Часть A. Крутильные колебания магнитной «стрелки» Известно, что магнитное поле Земли ориентирует стрелку компаса в направлении юг-север. Это связано с тем, что на намагниченную стрелку с магнитным моментом $p_m$ в магнитном поле $B$ действует механический момент сил $M=p_m\cdot B$ . Магнитный момент — это вектор, направленный от южного к северному магнитному полюсу магнита. Если магнитный момент и магнитное поле сонаправлены, то момент сил отсутствует и стрелка находится в устойчивом равновесии. Если же магнитный момент направлен против вектора индукции магнитного поля, то механический момент также равен нулю, но в этом случае равновесие неустойчиво. Поскольку энергия магнитного диполя в поле определяется выражением $W=-(p_m,B)$, то, как и должно быть, устойчивому положению соответствует минимум энергии $W_{\min}=-p_mB$, а в неустойчивом положении равновесия энергия магнита максимальна и равна $W_{\max}=+p_mB$.
Исследуйте зависимость периода $T$ крутильных колебаний «стрелки» в горизонтальной плоскости от количества магнитных шариков $n$, составляющих «стрелку». Измерения проведите для значений $n = 3, 5, 7, 9, 11, 13$.
Оцените влияние упругости нити на период колебаний.
Получить (теоретически) зависимость периода колебаний «стрелки» от количества шариков.
Сравните теоретическую зависимость $T(n)$ с результатами эксперимента.
Определите минимальную работу, которую необходимо совершить, чтобы повернуть в горизонтальной плоскости на $180^{\circ}$ «стрелку», составленную из $13$ шариков.
Часть B. Магнитная «стрелка» из шариков В магнитном поле Земли расположенная магнитная стрелка компаса ориентируется в направлении Юг—Север. На ориентированную таким образом стрелку со стороны магнитного поля Земли действует механический момент, величина которого определяется вертикальной составляющей $B_V$ вектора индукции поля Земли по формуле: $M=p_mB_V$ , где $p_m$ — величина магнитного момента стрелки, характеризующей силу магнита. Если бы на уравновешенную в поле тяжести Земли стрелку не действовали моменты сил со стороны опоры (или, что тоже самое, свободная магнитная стрелка находилась бы в невесомости), то она выстроилась бы вдоль вектора индукции магнитного поля $B$ Земли, который направлен под некоторым углом к горизонту $\varphi$, зависящим от географической широты местности, где проводится опыт. Величина угла $\varphi$ называется магнитным наклонением.
Определите величину горизонтальной составляющей магнитного поля Земли в месте проведения эксперимента.
Определите механический момент сил, действующий со стороны магнитного поля Земли на горизонтально расположенную магнитную «стрелку», состоящую из $n = 3, 4, \ldots,10$ шариков.
Выясните, является ли магнитный момент «стрелки» величиной аддитивной, т.е. можно ли магнитный момент «стрелки» из $n$ шариков рассчитывать по формуле: $P_n=np_m$, где $p_m$ — магнитный момент одного шарика.
Определите значение вертикальной составляющей вектора индукции магнитного поля Земли в месте проведения эксперимента.
Определите наклонение магнитного поля Земли $\varphi$ в месте проведения эксперимента. Имейте ввиду, что близко расположенные к «стрелке» магнитные предметы (ножницы, металлическая линейка, штатив и др.) могут существенно повлиять на результаты эксперимента.
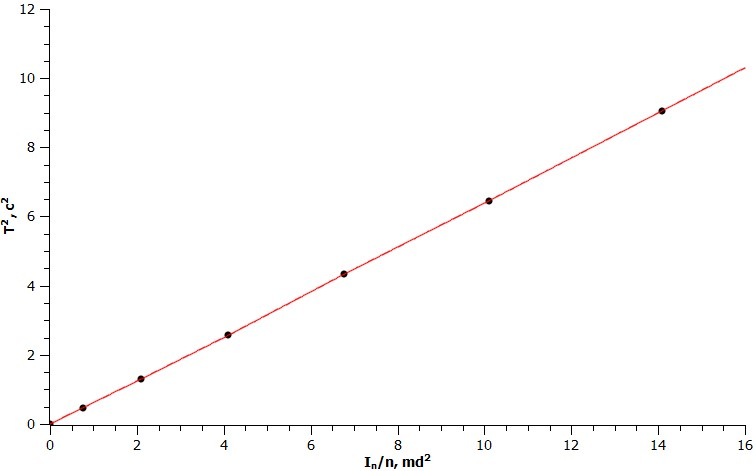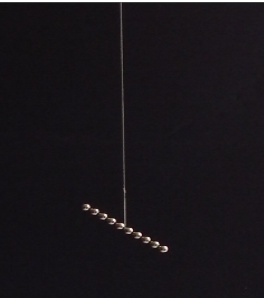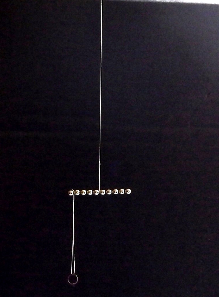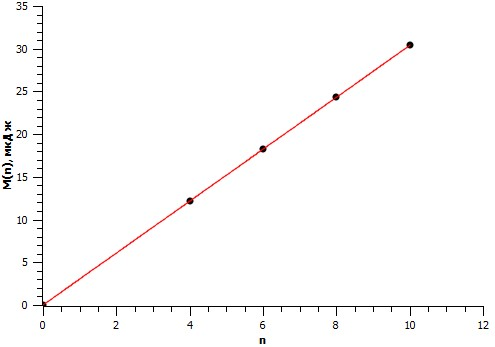
Исследуйте зависимость периода $T$ крутильных колебаний «стрелки» в горизонтальной плоскости от количества магнитных шариков $n$, составляющих «стрелку». Измерения проведите для значений $n = 3, 5, 7, 9, 11, 13$.
Решение: Результаты измерений периода колебаний $T$ для маятника с разным количеством шариков n представлены в таблице: | $№$ | $n$ | $T, ~с$ | $T^2,~ с^2$ | $I/nmd^2$ | $I~\text{(формула)}$ | $I, ~г\cdot мм^2$ | | --- | --- | --- | --- | --- | --- | --- | | 1 | 3 | 0.69 | 0.476 | 0.77 | 2.3$md^2$ | 28.8 | | 2 | 5 | 1.14 | 1.30 | 2.1 | 10.5$md^2$ | 131.3 | | 3 | 7 | 1.60 | 2.56 | 4.1 | 28.7$md^2$ | 358.8 | | 4 | 9 | 2.08 | 4.33 | 6.77 | 60.9$md^2$ | 761.3 | | 5 | 11 | 2.54 | 6.45 | 10.1 | 111.1$md^2$ | 1388.8 | | 6 | 13 | 3.01 | 9.06 | 14.1 | 183.3$md^2$ | 2291.3 |
Ответ: | $№$ | $n$ | $T, ~с$ | $T^2,~ с^2$ | $I/nmd^2$ | $I~\text{(формула)}$ | $I, ~г\cdot мм^2$ | | --- | --- | --- | --- | --- | --- | --- | | 1 | 3 | 0.69 | 0.476 | 0.77 | 2.3$md^2$ | 28.8 | | 2 | 5 | 1.14 | 1.30 | 2.1 | 10.5$md^2$ | 131.3 | | 3 | 7 | 1.60 | 2.56 | 4.1 | 28.7$md^2$ | 358.8 | | 4 | 9 | 2.08 | 4.33 | 6.77 | 60.9$md^2$ | 761.3 | | 5 | 11 | 2.54 | 6.45 | 10.1 | 111.1$md^2$ | 1388.8 | | 6 | 13 | 3.01 | 9.06 | 14.1 | 183.3$md^2$ | 2291.3 | Ответ: $№$$n$$T, ~с$$T^2,~ с^2$$I/nmd^2$$I~\text{(формула)}$$I, ~г\cdot мм^2$130.690.4760.772.3$md^2$28.8251.141.302.110.5$md^2$131.3371.602.564.128.7$md^2$358.8492.084.336.7760.9$md^2$761.35112.546.4510.1111.1$md^2$1388.86133.019.0614.1183.3$md^2$2291.3

Оцените влияние упругости нити на период колебаний.
Решение: Для оценки влияния упругости нити на крутильные колебания, свернём «стрелку» в кольцо. Очевидно, что магнитный момент такого маятника равен нулю. В этом легко убедиться и экспериментально: в поле Земли такой маятник не ориентируется, а динамику колебаний полностью определяет упругость нити. Период колебаний кольца на нитке оказывается более чем на порядок больше периода колебаний крутильного маятника в виде стрелки.
Ответ: Следовательно, при расчете периода колебаний магнитной «стрелки» упругость нити можно не учитывать.

Получить (теоретически) зависимость периода колебаний «стрелки» от количества шариков.
Решение: Период колебаний определяется моментом инерции $I_n$ маятника, относительно оси вращения, проходящей через середину «стрелки» перпендикулярно её оси, и возвращающим моментом сил, действующим на «стрелку» со стороны поля Земли. Уравнение движения маятника для малых колебаний $(\sin\varphi\approx \varphi)$ имеет вид:\[I_n\,\dfrac{\mathrm d^2\varphi}{\mathrm dt^2}= -P_mB_{h\varphi}\implies I_n \ddot{\varphi}+ H_mB{h\varphi}=0 \]$\implies$ период колебаний Здесь $P_m=np_m$ – полный магнитный момент магнитной стрелки, $B_h$ – горизонтальная составляющая магнитного поля Земли в наших широтах, $I_n$ – момент инерции «стрелки», состоящей из $n$ шариков. Здесь мы использовали свойство аддитивности величины магнитного момента постоянных магнитов: полный магнитный момент системы равен векторной сумме составляющих её магнитных моментов. Экспериментальное доказательство этого свойства представлено в части B.
Ответ: \[T=2\pi\sqrt{{I_n}B_h/{P_m}}=2\pi\sqrt{{I_n}B_h/{np_m}}\]  Здесь $P_m=np_m$ – полный магнитный момент магнитной стрелки, $B_h$ – горизонтальная составляющая магнитного поля Земли в наших широтах, $I_n$ – момент инерции «стрелки», состоящей из $n$ шариков. Здесь мы использовали свойство аддитивности величины магнитного момента постоянных магнитов: полный магнитный момент системы равен векторной сумме составляющих её магнитных моментов. Экспериментальное доказательство этого свойства представлено в части B.

Сравните теоретическую зависимость $T(n)$ с результатами эксперимента.
Решение: Используя теорему Штейнера и свойство аддитивности момента инерции, рассчитываем момент инерции магнитной «стрелки» из $n$ шариков. Получаем следующие значения ($\alpha = {2}/{5}$, $md^2 = 11.575 ~г\cdot мм^2$):\[\begin{array}{l}I_3 = (8 + 3\alpha)md^2/4 = 2.3 md^2 = 28.8 ~г\cdot мм^2\\I_5 = 5(8 + \alpha)md^2/4 = 10.5 md^2 = 131.3~г\cdot мм^2\\I_7 = 7(16 + \alpha)md^2/4 = 28.7 md^2 = 358.8 ~г\cdot мм^2\\I_9 = I_7 + 2m(4d)^2 + 0.2md^2 = 60.9 md^2 = 761.3 ~г\cdot мм^2\\I_{11} = I_9 + 2m(5d)^2 + 0.2md^2 = 111.1 md^2 = 1388.8~г\cdot мм^2\\I_{13} = I_{11} + 2m(6d)^2 + 0.2md^2 =183.3 md^2 = 2291.3 ~г\cdot мм^2\end{array}\]Для экспериментальной проверки теоретической зависимости $T(n)$ строим график в координатах $(I_n/n, T^2)$ – в таких координатах этот график должен быть прямой линией с наклоном\[k = \frac{4\pi^2}{p_mB}\implies T^2 = \left(\frac{4\pi^2}{p_mB}\right) \frac{I_n}{n}.\]
Ответ: Видно, что экспериментальные точки в пределах точности эксперимента хорошо ложатся на прямую линию.

Определите минимальную работу, которую необходимо совершить, чтобы повернуть в горизонтальной плоскости на $180^{\circ}$ «стрелку», составленную из $13$ шариков.
Решение: Из графика находим:\[p_mB_h = 4\pi^2\cfrac {\Delta({I_n}/{n})}{\Delta(T^2)}≈ 767 ~г \cdot{мм^2}/{с^2} = 0.767 ~мкДж.\]Минимальная работа, необходимая для разворота магнитной «стрелки» с $n = 13$ на $180^{\circ}$ равна разности магнитных энергий в конце и в начале:
Ответ: \[A = W_к – W_н = 2np_mB_h = 26p_mB_h \approx 20~ мкДж~ (= 200 ~эрг) \]

Определите величину горизонтальной составляющей магнитного поля Земли в месте проведения эксперимента.
Ответ: Горизонтальная составляющая поля Земли:
Ответ: \[B_h = \frac{(p_mB_h)}{p_m} = \frac{0.767 \cdot10^{-6}}{56.5\cdot 10^{-3}} \approx13.6~ мкТл\]

Определите механический момент сил, действующий со стороны магнитного поля Земли на горизонтально расположенную магнитную «стрелку», состоящую из $n = 3, 4, \ldots,10$ шариков.
Решение: Результаты измерений момента сил, уравновешивающих «стрелку» из $n$ шариков в горизонтальном положении представлены в таблице. Обозначения:$n$ – число шариков;$l_n$ — длина медной проволоки, уравновешивающей «стрелку» из $n$ шариков в горизонтальном положении;$m_n = p_ll$ – масса проволоки длиной $l_n$;$r_n$ – плечо силы тяжести проволоки $m_n$;$M_n = mngrn$ – момент силы тяжести проволоки $m_n$. | $№$ | $n$ | $l_n, ~см$ | $m_n,~ мг$ | $r_n,~ см$ | $M_n, ~мкДж$ | | --- | --- | --- | --- | --- | --- | | 1 | 4 | 8.0 | 248 | 0.5 | 12.15 | | 2 | 6 | 6.0 | 186 | 1.0 | 18.23 | | 3 | 8 | 8.0 | 248 | 1.0 | 24.30 | | 4 | 10 | 10.0 | 310 | 1.0 | 30.38 |
Ответ: | $№$ | $n$ | $l_n, ~см$ | $m_n,~ мг$ | $r_n,~ см$ | $M_n, ~мкДж$ | | --- | --- | --- | --- | --- | --- | | 1 | 4 | 8.0 | 248 | 0.5 | 12.15 | | 2 | 6 | 6.0 | 186 | 1.0 | 18.23 | | 3 | 8 | 8.0 | 248 | 1.0 | 24.30 | | 4 | 10 | 10.0 | 310 | 1.0 | 30.38 | Ответ: $№$$n$$l_n, ~см$$m_n,~ мг$$r_n,~ см$$M_n, ~мкДж$148.02480.512.15266.01861.018.23388.02481.024.3041010.03101.030.38

Выясните, является ли магнитный момент «стрелки» величиной аддитивной, т.е. можно ли магнитный момент «стрелки» из $n$ шариков рассчитывать по формуле: $P_n=np_m$, где $p_m$ — магнитный момент одного шарика.
Решение: График зависимости $M= M(n)$ – прямая линия, идущая в ноль $\implies M \sim n $. По графику находим момент сил, действующий на «стрелку» с нечётным $n=3,5,9$: $M_3 \approx9~ мкДж$, $M_5 \approx15~ мкДж$, $M_9 \approx 27 ~мкДж$.
Ответ: Вывод: полный магнитный момент «стрелки» – величина аддитивная; он может быть расcчитан по формуле: $p_m(n) = np_m$, где $p_m $ – величина магнитного момента одного шарика.  По графику находим момент сил, действующий на «стрелку» с нечётным $n=3,5,9$: $M_3 \approx9~ мкДж$, $M_5 \approx15~ мкДж$, $M_9 \approx 27 ~мкДж$.

Определите значение вертикальной составляющей вектора индукции магнитного поля Земли в месте проведения эксперимента.
Решение: По наклону прямой $M(n)$ из графика находим величину\[P_0B_V= {\Delta M}/{\Delta n} = 3.04~ мкДж \implies \]вертикальная составляющая поля Земли:
Ответ: \[B_V=\frac{(p_mB_V)}{p_m}\approx 54~мкТл\]

Определите наклонение магнитного поля Земли $\varphi$ в месте проведения эксперимента.
Решение: Используя значение горизонтальной составляющей $B_h = 13.6~ мкТл$, найденное в части A, находим магнитное наклонение:
Ответ: \[\varphi = \operatorname{arctg} \left(\frac{B_V}{B_h}\right) \approx \operatorname{arctg} (3.97) ≈ 76^{\circ}\]
Темы:
E, Электромагнетизм, Частота колебаний, Колебания, IEPhO, Магнитное поле, Магнитный момент